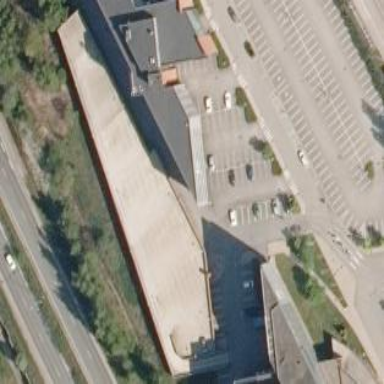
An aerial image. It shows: Multi-storey parking building with flat roof. The paved parking area is designed for vehicles.